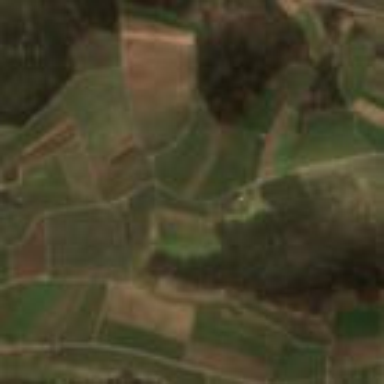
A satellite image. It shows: Picturesque farmland scene.